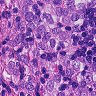
Metastatic tissue present: yes